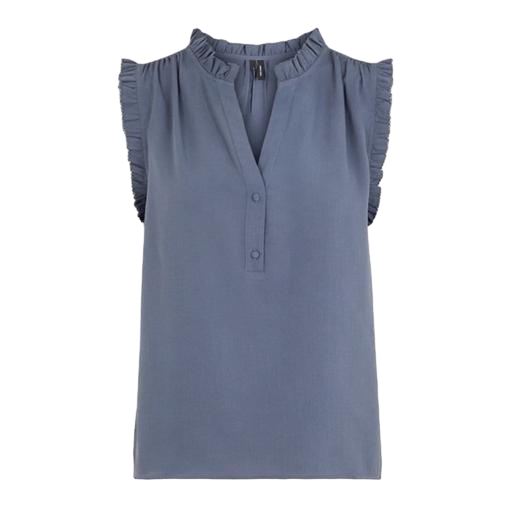
blue sleeveless button-down shirt, blue sleeveless shirt, blue cap-sleeve blouse, white background